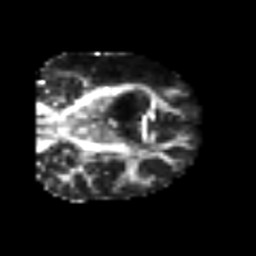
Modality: FA
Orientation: coronal
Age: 50
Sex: male
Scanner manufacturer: siemens
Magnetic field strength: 3 T
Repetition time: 6.1 s
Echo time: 0.101 s